Question: I just cannot get this to work. No matter what I do, the call to 'NSLocalizedString' returns the key I pass into it.
I've read every answer to every question on here and none of them have any effect. I've cleaned, rebuilt, reinstalled.
I have a file called 'Localizable.strings' that I created in Xcode, using the new file wizard and selected "Strings file" as the template. I added two key/value pairs. I clicked the "Localize" button in the inspector and added English. Heck I even tried adding a new Copy build phase to the project like one answer suggested. I've opened the package and verified that there is an en.lproj folder with my correct 'Localizable.strings' file in it.
But when I call 'NSLocalizedString' and pass it one of my keys (which I've copy-pasted to make sure it's exactly identical), it just returns the key no matter I do. I've even tried calling 'NSLocalizedStringFromTable' and passing it "Localizable.strings" as the table name, but nothing.
I'm losing my mind. Why is this so hard?

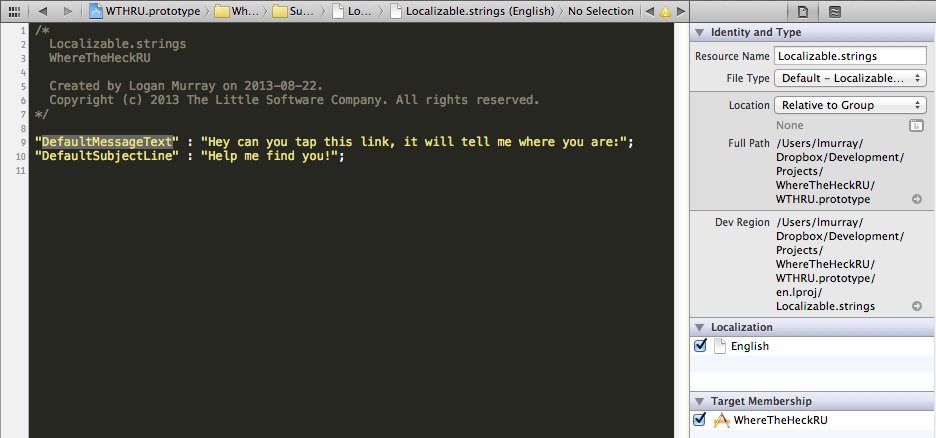
Answer: I see : in your strings file, it should be = .
For instance
'''
/* No comment provided by engineer. */
"Username"="nom d'utilisateur";
'''